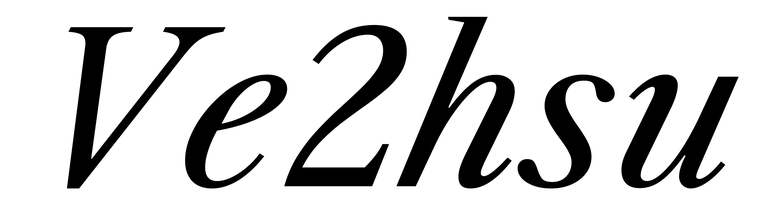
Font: LibreCaslonText-Italic_Italic